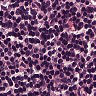
Metastatic tissue present: no